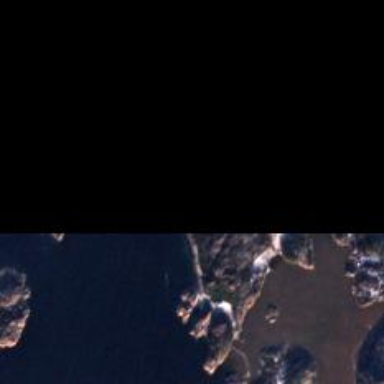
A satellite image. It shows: Picturesque coastline scene.